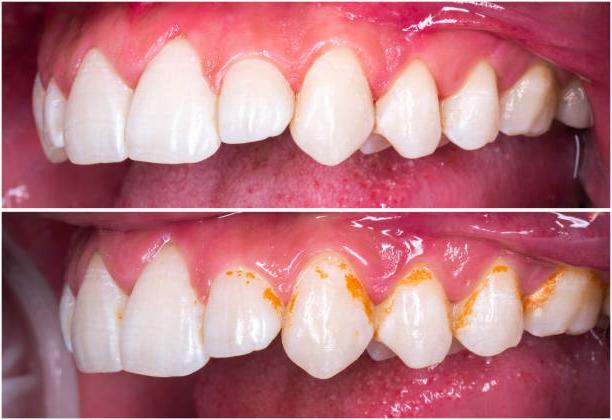
Condition: Calculus